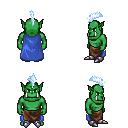
a pixel art fantasy rpg character, male body template, orc, green skin, blue cape, robe skirt, white cyan mohawk hairstyle, metal boots, four views (front, back, left, right), 2x2 character sprite sheet, small pixel art, hard edges, no anti-aliasing